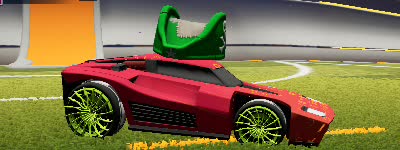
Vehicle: breakout